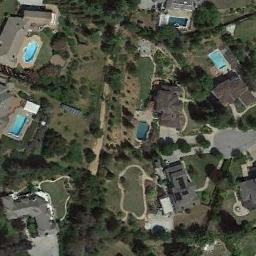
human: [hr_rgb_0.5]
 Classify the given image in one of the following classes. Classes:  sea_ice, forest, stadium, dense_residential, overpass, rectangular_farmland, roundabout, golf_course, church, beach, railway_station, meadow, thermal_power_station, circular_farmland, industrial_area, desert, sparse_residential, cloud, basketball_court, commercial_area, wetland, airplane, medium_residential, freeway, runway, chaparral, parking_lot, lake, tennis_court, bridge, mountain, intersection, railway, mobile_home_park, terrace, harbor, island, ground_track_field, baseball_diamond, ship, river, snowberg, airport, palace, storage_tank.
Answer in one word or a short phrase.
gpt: medium_residential